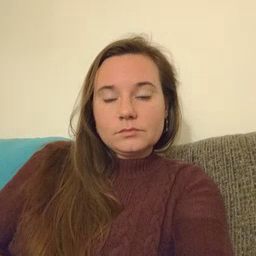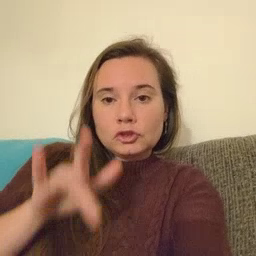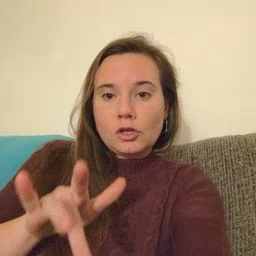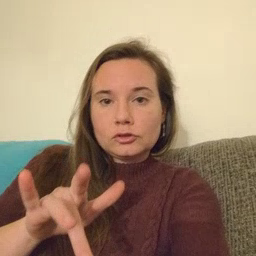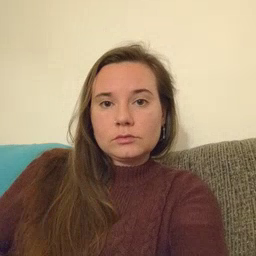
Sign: touch